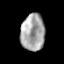
Tissue: prostate
Cell type: T cells
Senescence score: 0.3474
Nuclear area (px): 863
Mean DAPI intensity: 166.087